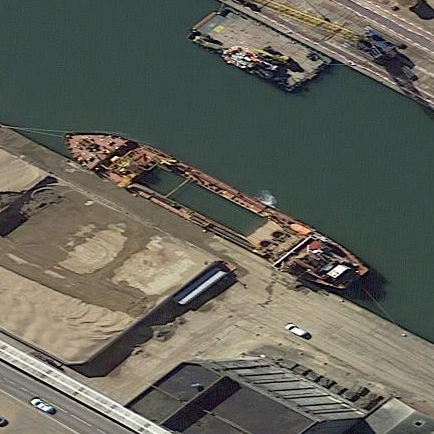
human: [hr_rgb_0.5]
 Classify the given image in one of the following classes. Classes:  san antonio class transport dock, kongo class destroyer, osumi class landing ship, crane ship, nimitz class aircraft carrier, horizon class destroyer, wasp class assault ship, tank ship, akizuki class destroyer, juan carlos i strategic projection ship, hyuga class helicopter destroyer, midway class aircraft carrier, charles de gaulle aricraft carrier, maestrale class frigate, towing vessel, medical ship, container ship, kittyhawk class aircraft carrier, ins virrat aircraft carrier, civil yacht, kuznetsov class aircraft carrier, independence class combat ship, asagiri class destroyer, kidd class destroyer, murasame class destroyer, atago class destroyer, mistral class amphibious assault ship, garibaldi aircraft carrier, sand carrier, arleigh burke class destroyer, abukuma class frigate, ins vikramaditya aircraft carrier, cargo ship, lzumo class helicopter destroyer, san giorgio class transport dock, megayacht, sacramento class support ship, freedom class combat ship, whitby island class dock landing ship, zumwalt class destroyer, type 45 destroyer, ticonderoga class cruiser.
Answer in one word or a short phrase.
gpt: Sand carrier